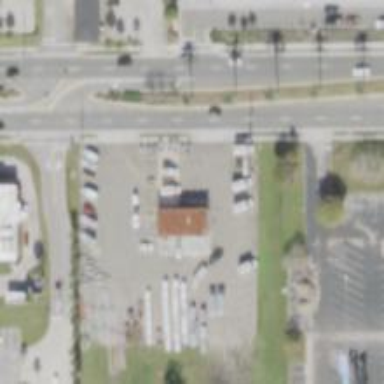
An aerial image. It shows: Car rental facility.